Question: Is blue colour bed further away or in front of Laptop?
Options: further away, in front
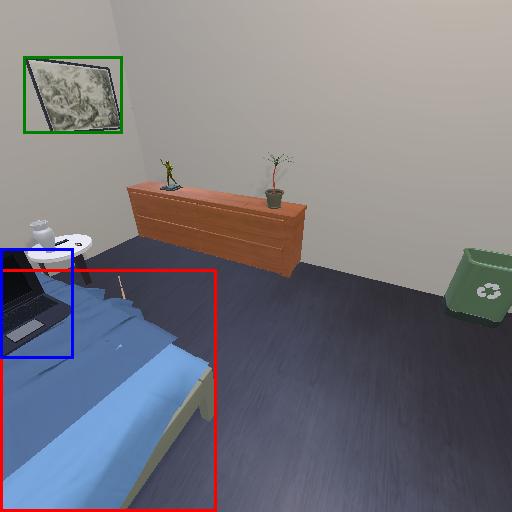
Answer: further away